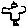
Label: bird